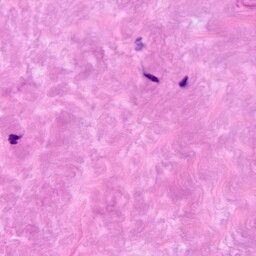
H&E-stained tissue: Breast